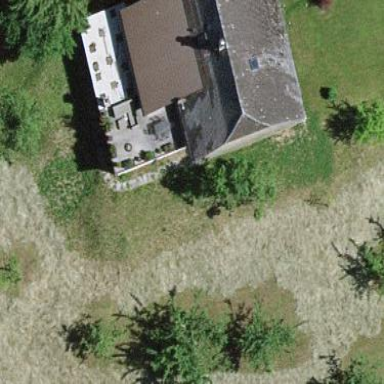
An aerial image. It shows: Residential building.